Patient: sex F, age 71
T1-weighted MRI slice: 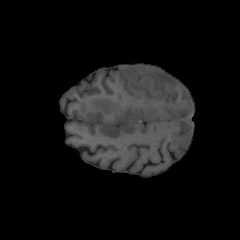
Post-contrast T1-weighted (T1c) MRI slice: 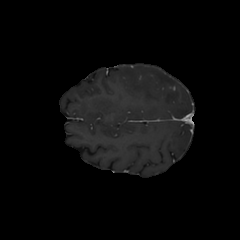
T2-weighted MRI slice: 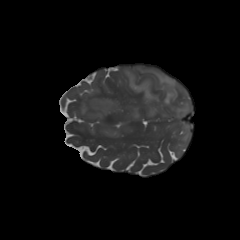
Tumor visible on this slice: yes
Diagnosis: Glioblastoma, IDH-wildtype
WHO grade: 4